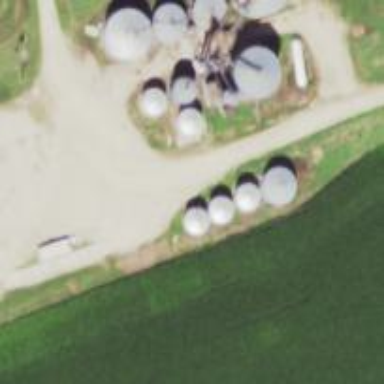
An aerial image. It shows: Silo.